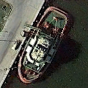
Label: civil